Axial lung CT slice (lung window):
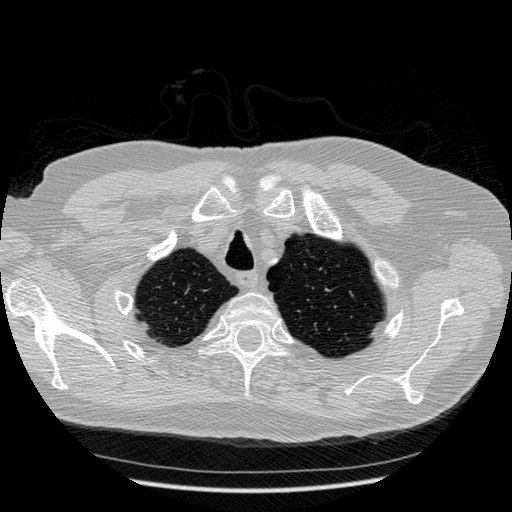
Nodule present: no